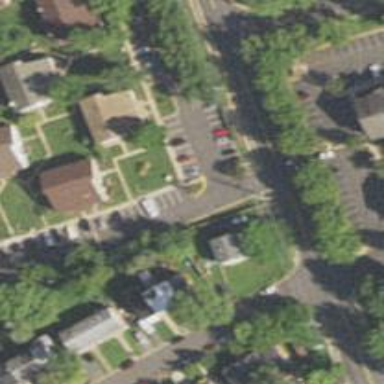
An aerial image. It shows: Residential road with asphalt surface and sidewalk on the left.